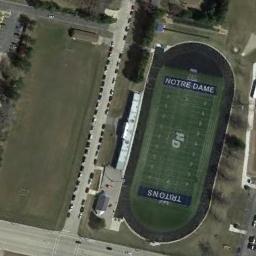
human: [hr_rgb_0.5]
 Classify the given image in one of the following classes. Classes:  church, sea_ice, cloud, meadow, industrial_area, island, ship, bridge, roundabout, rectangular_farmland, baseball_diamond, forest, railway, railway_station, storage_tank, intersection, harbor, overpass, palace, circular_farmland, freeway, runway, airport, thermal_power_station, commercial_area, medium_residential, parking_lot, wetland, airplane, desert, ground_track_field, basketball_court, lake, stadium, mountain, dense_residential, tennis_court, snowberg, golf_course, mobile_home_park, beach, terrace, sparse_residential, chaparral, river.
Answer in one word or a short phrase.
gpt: ground_track_field